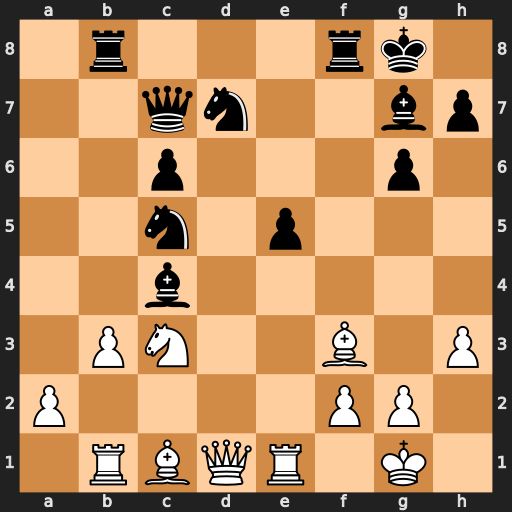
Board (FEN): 1r3rk1/2qn2bp/2p3p1/2n1p3/2b5/1PN2B1P/P4PP1/1RBQR1K1
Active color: w
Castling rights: -
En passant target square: -
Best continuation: bxc4 Rxb1 Nxb1